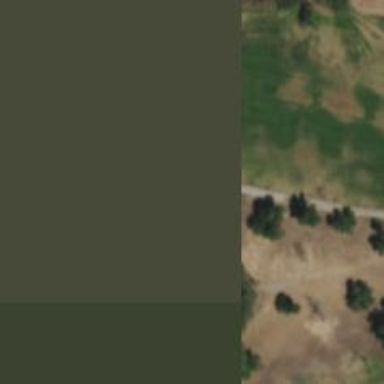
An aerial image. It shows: Path designated for golf carts.